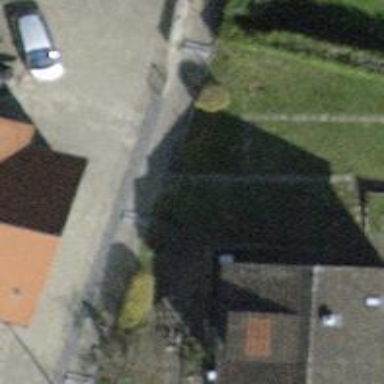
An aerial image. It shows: Road with steps.